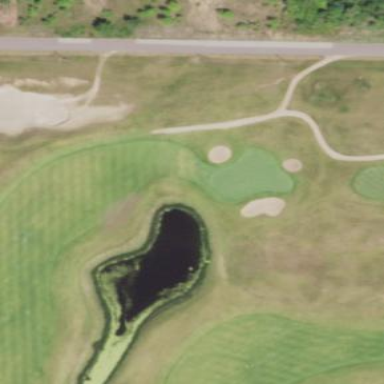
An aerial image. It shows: Water hazard on golf course. The hazard is natural water feature.